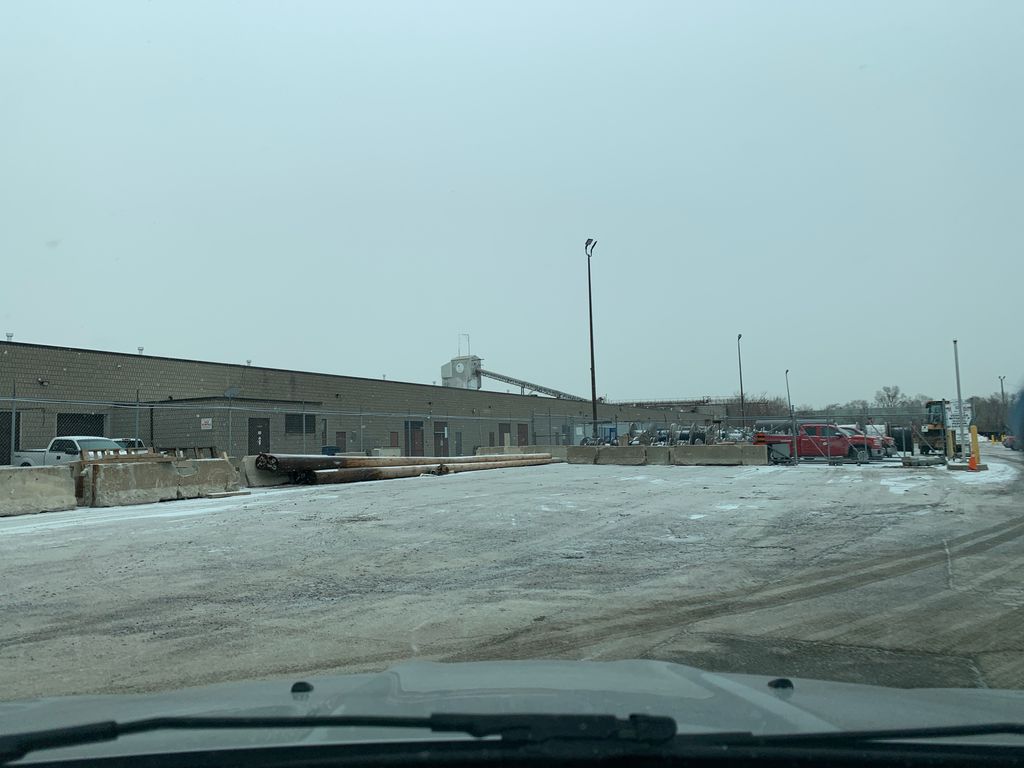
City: toronto